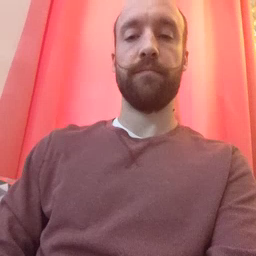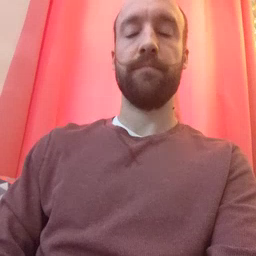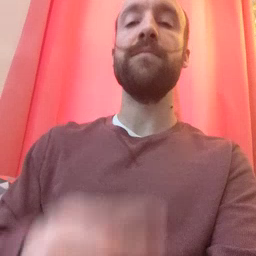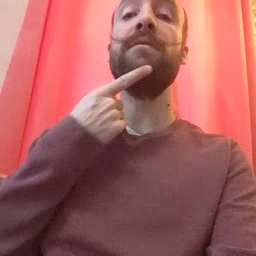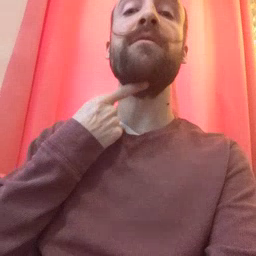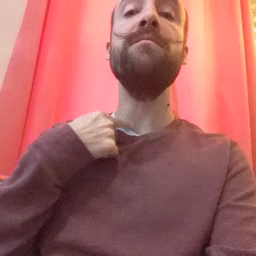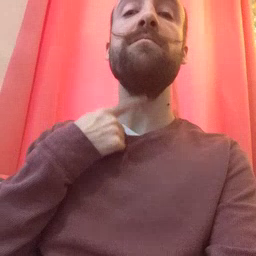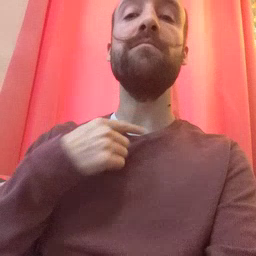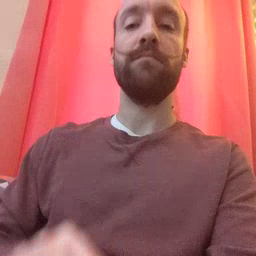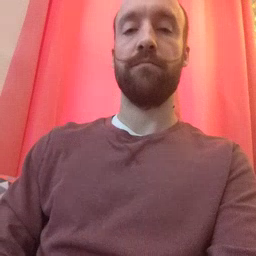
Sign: thirsty